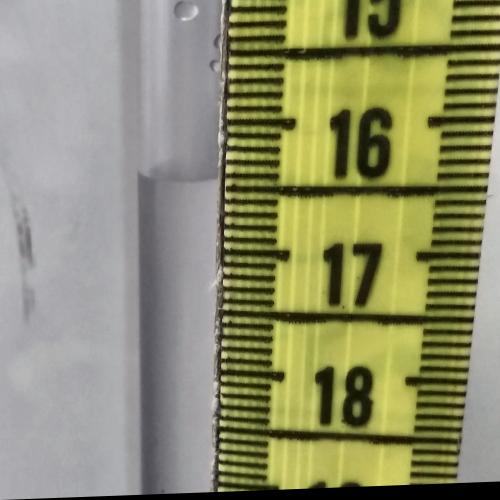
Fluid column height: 16.4 cm